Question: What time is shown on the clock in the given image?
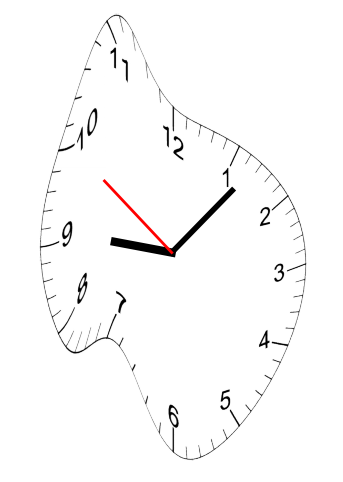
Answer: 09:06:50